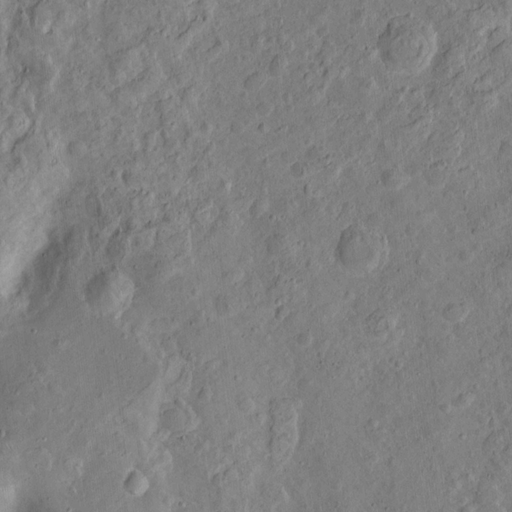
Classes present: Background, Cone